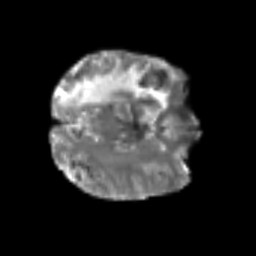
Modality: T2w
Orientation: axial
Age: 52
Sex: male
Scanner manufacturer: siemens
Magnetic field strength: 3 T
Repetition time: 6.1 s
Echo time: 0.101 s